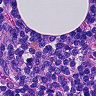
Metastatic tissue present: no